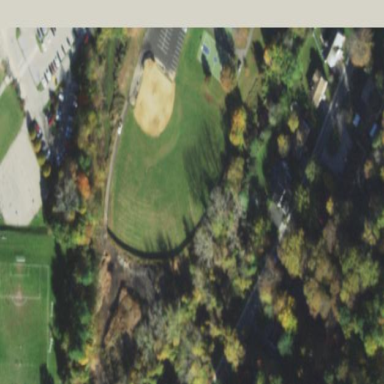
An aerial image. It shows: Baseball pitch for leisure and sports activities.